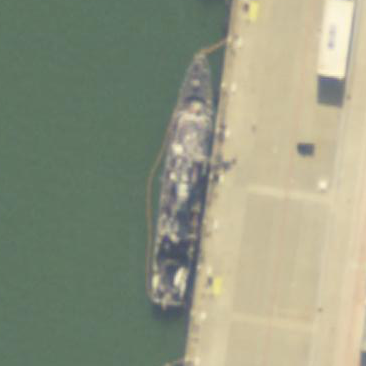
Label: destroyer